Field crop: maize
Growth stage: 2
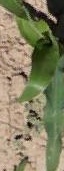
Species: maize